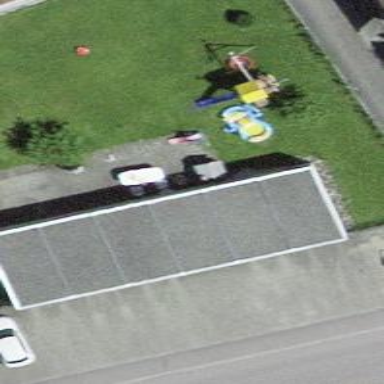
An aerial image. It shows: Group of garages.